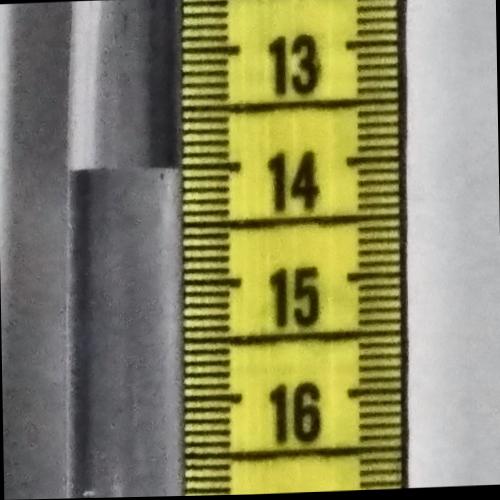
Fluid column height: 14.0 cm